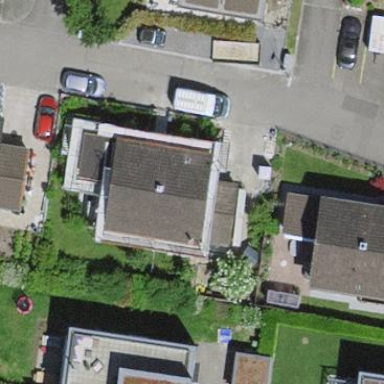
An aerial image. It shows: Building.